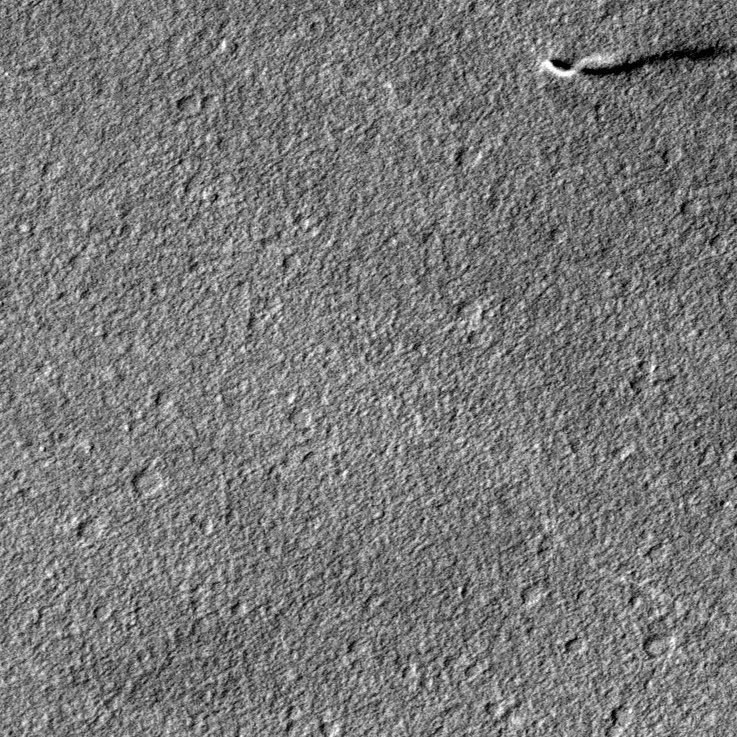
Label: dustdevil